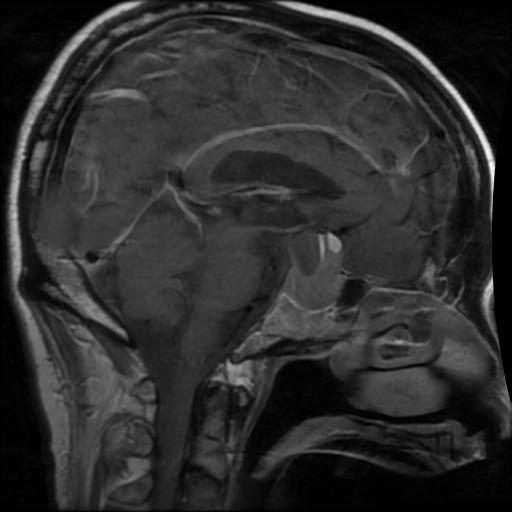
Label: pituitary